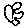
Label: flower